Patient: sex M, age 66
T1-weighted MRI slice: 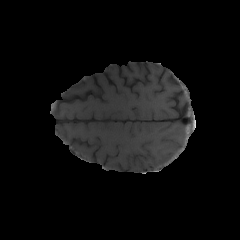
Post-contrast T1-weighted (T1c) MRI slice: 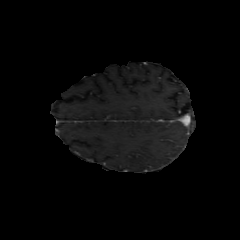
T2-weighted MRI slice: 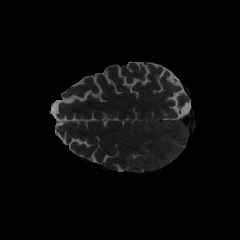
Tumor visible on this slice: no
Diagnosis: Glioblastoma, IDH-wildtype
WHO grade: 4